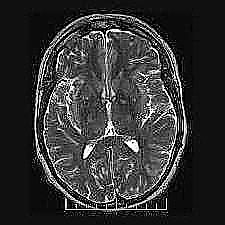
Label: notumor